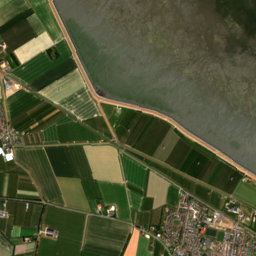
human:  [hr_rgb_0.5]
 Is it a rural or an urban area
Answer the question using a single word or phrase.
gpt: urban

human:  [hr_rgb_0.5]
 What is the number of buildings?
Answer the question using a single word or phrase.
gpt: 1443

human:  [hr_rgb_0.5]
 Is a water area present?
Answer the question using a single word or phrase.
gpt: yes

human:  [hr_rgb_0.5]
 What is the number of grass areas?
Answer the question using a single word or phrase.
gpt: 56

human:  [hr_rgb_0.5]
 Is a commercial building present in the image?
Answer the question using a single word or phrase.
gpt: yes

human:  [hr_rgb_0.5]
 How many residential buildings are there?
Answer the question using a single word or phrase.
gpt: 1406

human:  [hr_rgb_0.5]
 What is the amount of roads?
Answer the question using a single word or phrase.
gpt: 193

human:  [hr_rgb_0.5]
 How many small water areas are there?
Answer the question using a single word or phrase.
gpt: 3

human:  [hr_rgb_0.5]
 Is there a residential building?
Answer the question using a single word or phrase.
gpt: yes

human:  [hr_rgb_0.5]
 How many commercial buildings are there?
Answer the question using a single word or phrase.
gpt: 20

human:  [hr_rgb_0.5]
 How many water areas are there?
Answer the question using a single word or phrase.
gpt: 6

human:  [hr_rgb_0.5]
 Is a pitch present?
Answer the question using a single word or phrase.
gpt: yes

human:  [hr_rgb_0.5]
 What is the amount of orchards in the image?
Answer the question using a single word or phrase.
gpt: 42

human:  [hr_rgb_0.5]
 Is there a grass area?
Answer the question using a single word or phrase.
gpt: yes

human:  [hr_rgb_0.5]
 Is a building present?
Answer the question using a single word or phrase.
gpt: yes

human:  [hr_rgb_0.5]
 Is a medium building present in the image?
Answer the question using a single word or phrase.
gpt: yes

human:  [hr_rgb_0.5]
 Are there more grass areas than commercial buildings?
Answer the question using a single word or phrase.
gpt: yes

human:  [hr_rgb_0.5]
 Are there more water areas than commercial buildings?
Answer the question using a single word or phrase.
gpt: no

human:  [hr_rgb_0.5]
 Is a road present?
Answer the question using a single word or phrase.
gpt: yes

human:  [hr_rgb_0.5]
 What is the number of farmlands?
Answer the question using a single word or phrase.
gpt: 22

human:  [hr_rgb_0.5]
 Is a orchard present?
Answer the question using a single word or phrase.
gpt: yes

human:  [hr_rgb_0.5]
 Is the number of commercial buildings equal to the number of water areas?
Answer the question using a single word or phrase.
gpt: no

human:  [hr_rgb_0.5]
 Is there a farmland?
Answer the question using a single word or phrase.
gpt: yes

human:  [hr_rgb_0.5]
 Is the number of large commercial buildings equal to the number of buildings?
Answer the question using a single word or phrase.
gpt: no

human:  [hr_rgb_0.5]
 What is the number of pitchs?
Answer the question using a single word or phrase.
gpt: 6

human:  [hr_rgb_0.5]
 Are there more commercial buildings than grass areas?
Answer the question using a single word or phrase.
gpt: no

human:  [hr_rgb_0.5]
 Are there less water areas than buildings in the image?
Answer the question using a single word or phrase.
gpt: yes

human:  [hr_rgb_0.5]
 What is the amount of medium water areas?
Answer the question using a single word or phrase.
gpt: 0

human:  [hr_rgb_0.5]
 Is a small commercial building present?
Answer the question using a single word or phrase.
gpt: yes

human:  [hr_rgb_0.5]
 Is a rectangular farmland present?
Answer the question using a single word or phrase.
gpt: yes

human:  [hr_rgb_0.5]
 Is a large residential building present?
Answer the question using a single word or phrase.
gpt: yes

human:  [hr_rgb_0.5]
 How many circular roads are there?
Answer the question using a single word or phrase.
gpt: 0

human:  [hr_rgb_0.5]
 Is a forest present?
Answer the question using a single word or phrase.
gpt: yes

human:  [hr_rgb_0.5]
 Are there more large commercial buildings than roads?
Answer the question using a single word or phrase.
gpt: no

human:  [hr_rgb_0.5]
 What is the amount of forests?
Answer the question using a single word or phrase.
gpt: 17

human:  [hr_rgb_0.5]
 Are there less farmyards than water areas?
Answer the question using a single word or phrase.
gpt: yes

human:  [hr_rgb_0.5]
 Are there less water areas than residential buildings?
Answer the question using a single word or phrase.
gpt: yes

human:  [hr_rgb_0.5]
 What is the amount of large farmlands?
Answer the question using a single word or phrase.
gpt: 21

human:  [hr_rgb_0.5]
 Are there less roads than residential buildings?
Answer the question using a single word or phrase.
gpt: yes

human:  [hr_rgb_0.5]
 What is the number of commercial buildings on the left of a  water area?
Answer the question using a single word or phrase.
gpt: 13

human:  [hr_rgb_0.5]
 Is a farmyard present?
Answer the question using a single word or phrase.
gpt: yes

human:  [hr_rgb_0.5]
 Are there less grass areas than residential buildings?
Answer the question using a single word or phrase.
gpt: yes

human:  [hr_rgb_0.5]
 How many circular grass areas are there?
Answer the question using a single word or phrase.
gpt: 0

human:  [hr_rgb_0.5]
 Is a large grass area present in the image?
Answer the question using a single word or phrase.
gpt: yes

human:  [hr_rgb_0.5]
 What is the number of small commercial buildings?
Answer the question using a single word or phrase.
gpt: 19

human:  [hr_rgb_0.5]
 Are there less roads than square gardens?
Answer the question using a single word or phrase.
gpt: no

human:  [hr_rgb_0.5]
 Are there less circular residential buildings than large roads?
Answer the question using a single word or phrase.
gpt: no

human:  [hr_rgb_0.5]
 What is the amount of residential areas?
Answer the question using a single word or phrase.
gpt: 2

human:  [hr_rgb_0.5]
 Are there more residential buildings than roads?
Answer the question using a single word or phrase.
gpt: yes

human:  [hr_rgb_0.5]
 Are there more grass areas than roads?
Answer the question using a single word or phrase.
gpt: no

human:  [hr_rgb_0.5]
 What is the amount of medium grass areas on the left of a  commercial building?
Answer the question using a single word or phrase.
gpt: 14

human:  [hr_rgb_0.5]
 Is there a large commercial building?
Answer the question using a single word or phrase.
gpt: no

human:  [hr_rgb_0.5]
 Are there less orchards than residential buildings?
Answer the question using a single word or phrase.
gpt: yes

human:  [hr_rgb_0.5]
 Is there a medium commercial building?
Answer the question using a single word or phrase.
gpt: yes

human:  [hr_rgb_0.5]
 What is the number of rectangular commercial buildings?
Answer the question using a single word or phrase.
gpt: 15

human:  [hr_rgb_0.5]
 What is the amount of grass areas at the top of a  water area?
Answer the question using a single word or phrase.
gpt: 52

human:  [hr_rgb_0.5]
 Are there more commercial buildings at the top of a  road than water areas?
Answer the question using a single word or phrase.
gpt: yes

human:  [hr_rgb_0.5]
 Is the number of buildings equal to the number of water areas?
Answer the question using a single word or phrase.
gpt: no

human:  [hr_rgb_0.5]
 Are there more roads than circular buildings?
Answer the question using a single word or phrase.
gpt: yes

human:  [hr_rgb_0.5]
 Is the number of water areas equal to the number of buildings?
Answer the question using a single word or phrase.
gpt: no

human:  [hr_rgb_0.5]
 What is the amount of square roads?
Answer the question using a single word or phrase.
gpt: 0

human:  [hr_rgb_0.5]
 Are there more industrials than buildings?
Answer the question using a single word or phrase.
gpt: no

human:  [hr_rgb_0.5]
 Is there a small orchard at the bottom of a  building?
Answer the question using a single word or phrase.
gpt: yes

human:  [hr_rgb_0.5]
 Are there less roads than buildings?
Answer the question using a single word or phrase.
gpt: yes